Question: I've looked through online documentation, but couldn't find how to change the format of hover-on labels:

For example, if I'd like to display the number as "~611 thousand" or something of the sort.
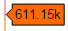
Answer: Plotly tick and hover formatting are fully customizable using the <URL>.
From an API, use axis attributes ''tickformat'' and ''hoverformat'' to set the behavior. For example, <URL> has ''layout.yaxis.hoverformat': ',f''.
From the web app, input your formatting specs under "Axes" -> "Labels":